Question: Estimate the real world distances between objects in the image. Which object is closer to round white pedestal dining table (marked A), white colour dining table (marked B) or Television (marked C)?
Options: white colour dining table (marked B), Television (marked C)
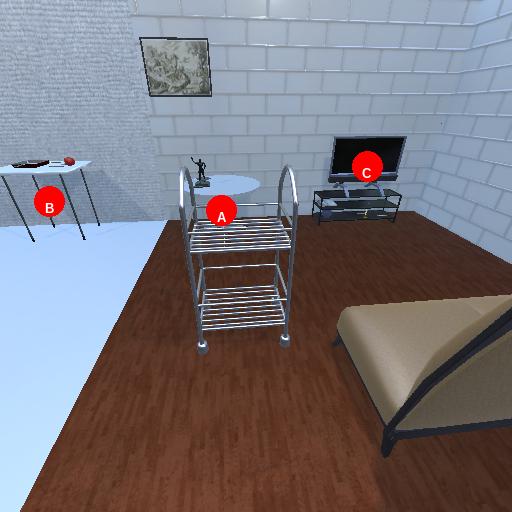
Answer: white colour dining table (marked B)